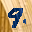
Label: 9